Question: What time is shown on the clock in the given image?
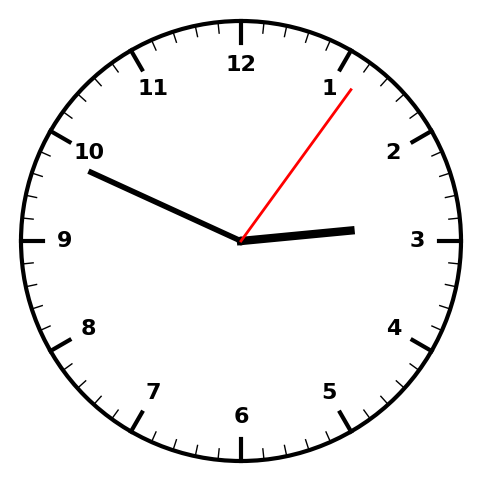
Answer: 02:49:06